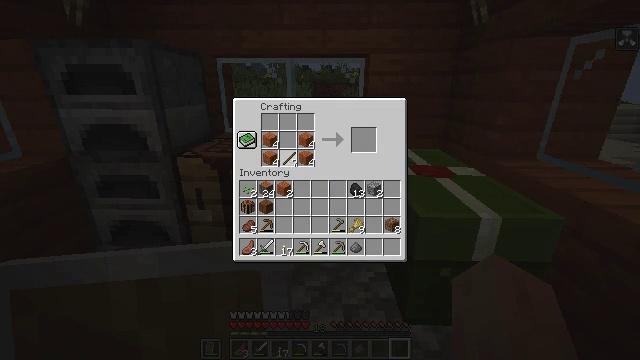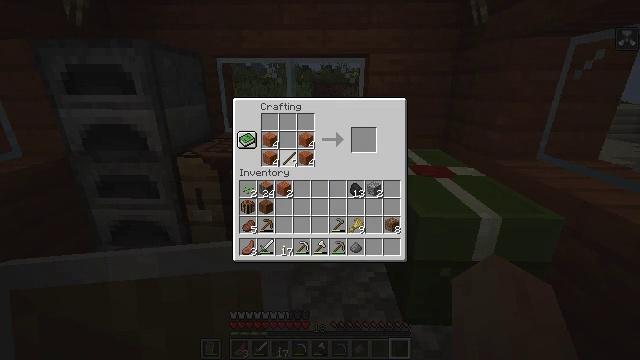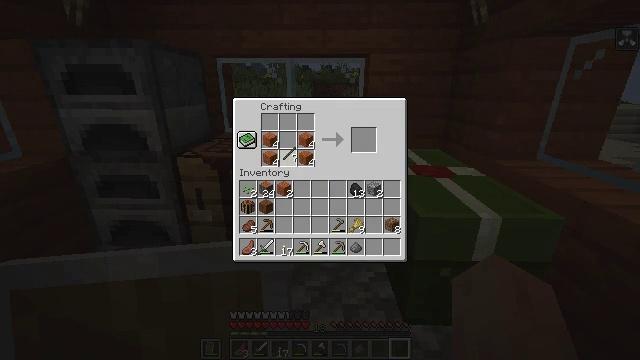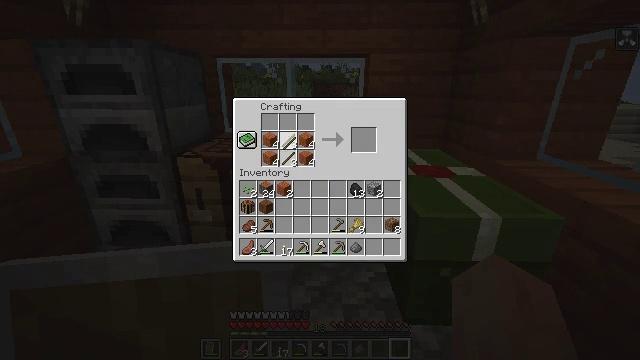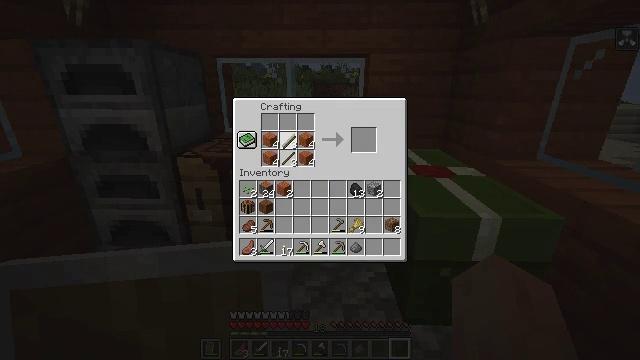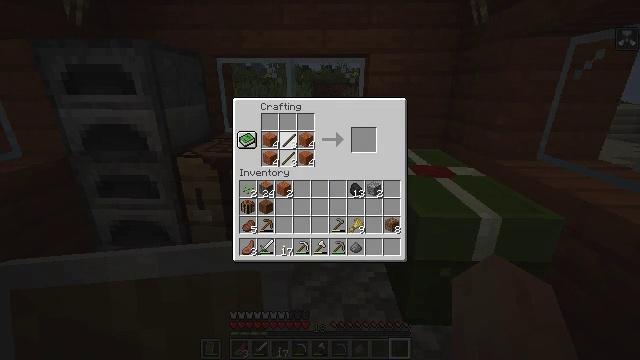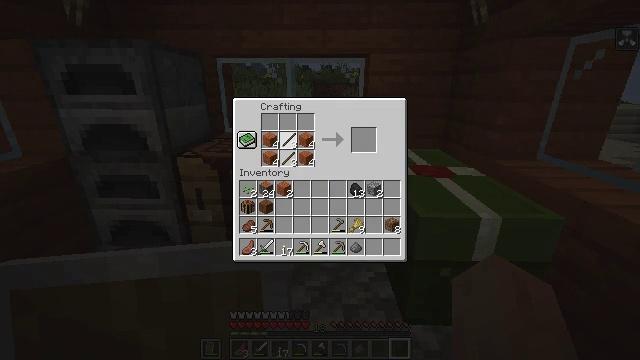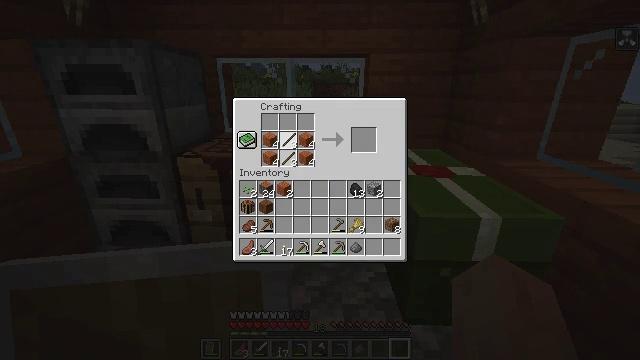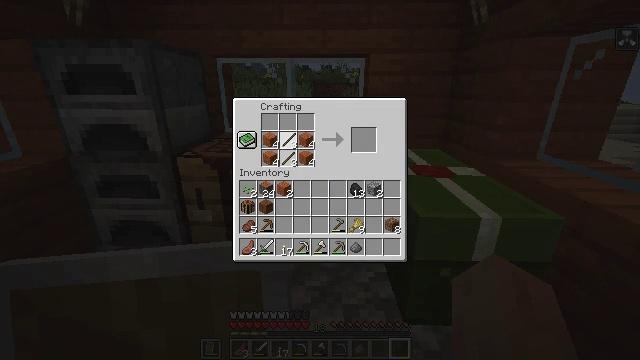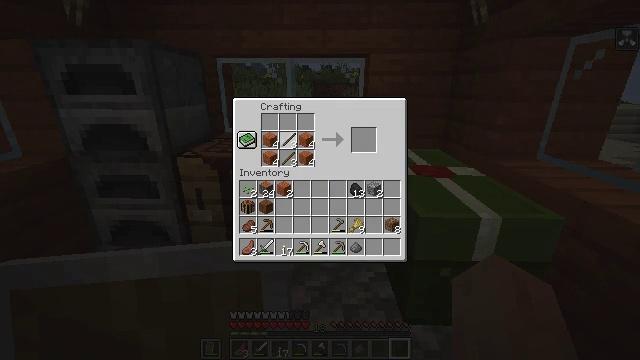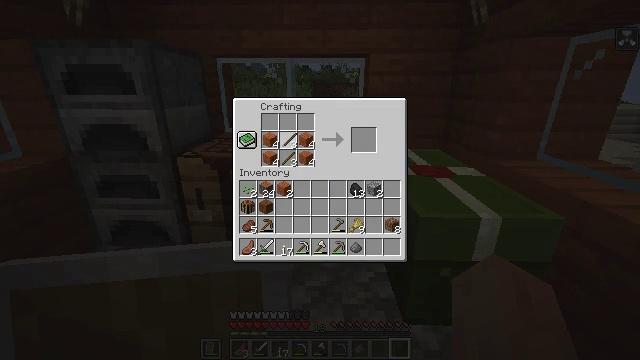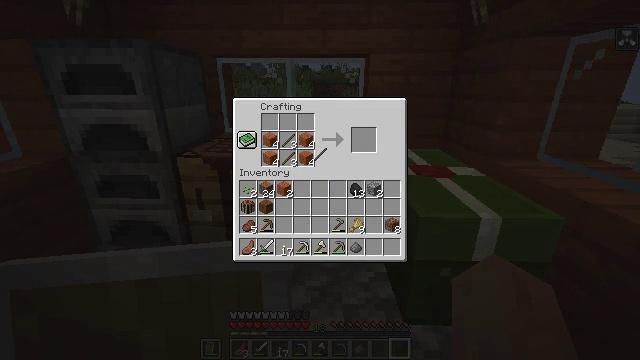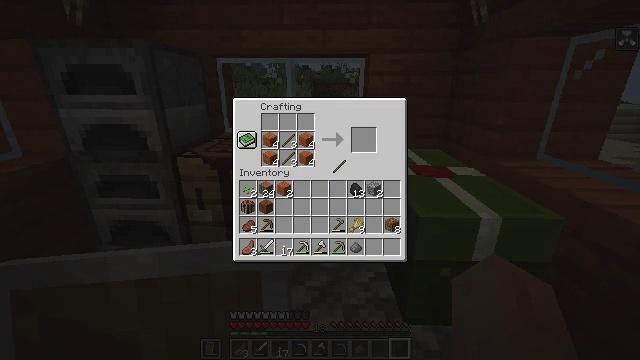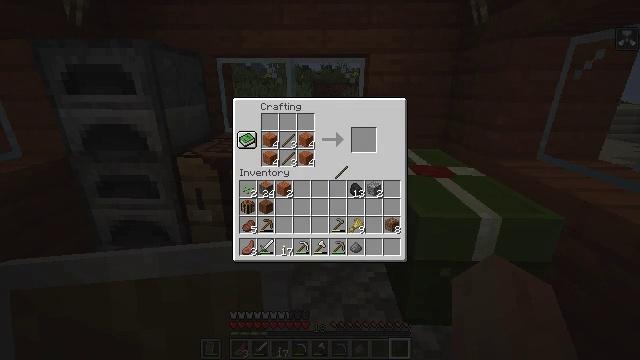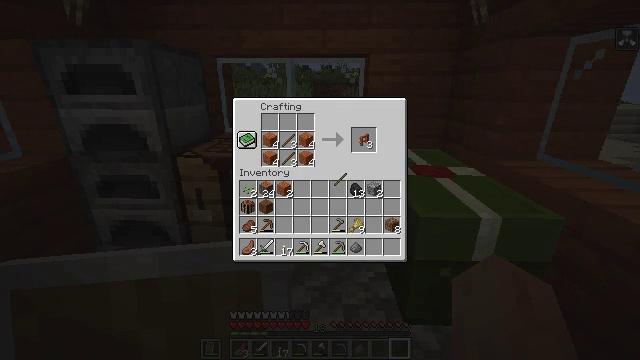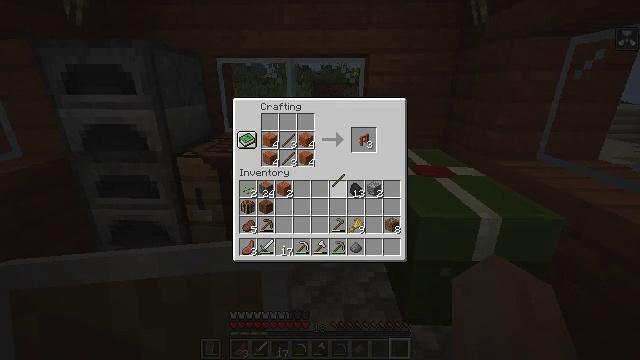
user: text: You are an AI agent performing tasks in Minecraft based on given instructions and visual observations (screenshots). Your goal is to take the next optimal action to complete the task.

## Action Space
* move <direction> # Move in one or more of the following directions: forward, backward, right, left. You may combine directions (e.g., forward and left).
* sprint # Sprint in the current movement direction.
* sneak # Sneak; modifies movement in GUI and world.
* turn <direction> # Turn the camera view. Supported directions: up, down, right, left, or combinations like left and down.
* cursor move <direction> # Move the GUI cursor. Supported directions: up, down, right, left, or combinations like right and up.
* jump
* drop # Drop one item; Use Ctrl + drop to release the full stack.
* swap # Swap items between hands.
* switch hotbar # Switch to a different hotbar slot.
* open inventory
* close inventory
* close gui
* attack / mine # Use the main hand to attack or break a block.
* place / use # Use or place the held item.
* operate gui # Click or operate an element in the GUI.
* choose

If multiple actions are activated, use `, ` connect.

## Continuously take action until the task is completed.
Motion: motion action
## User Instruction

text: Make an acacia fence at the crafting table.
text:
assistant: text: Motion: operate gui
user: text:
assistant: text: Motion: operate gui
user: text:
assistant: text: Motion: cursor move up, operate gui
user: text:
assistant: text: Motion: operate gui
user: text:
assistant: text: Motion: operate gui
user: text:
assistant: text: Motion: operate gui
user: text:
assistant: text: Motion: operate gui
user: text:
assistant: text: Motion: operate gui
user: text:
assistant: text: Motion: no_op
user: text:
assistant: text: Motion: no_op
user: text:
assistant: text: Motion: cursor move right and down
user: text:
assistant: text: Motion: cursor move right and down
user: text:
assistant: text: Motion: no_op
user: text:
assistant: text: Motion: cursor move down
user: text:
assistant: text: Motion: no_op
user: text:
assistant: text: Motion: no_op
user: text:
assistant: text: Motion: no_op
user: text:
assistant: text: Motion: no_op
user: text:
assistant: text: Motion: operate gui
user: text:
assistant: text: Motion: operate gui
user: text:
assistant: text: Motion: no_op
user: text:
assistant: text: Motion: no_op
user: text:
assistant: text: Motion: no_op
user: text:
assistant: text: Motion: cursor move right and up
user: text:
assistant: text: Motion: sneak, cursor move right and up
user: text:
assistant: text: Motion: sneak, cursor move up
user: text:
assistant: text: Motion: sneak
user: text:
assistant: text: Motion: sneak
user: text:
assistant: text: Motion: sneak
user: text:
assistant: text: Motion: sneak